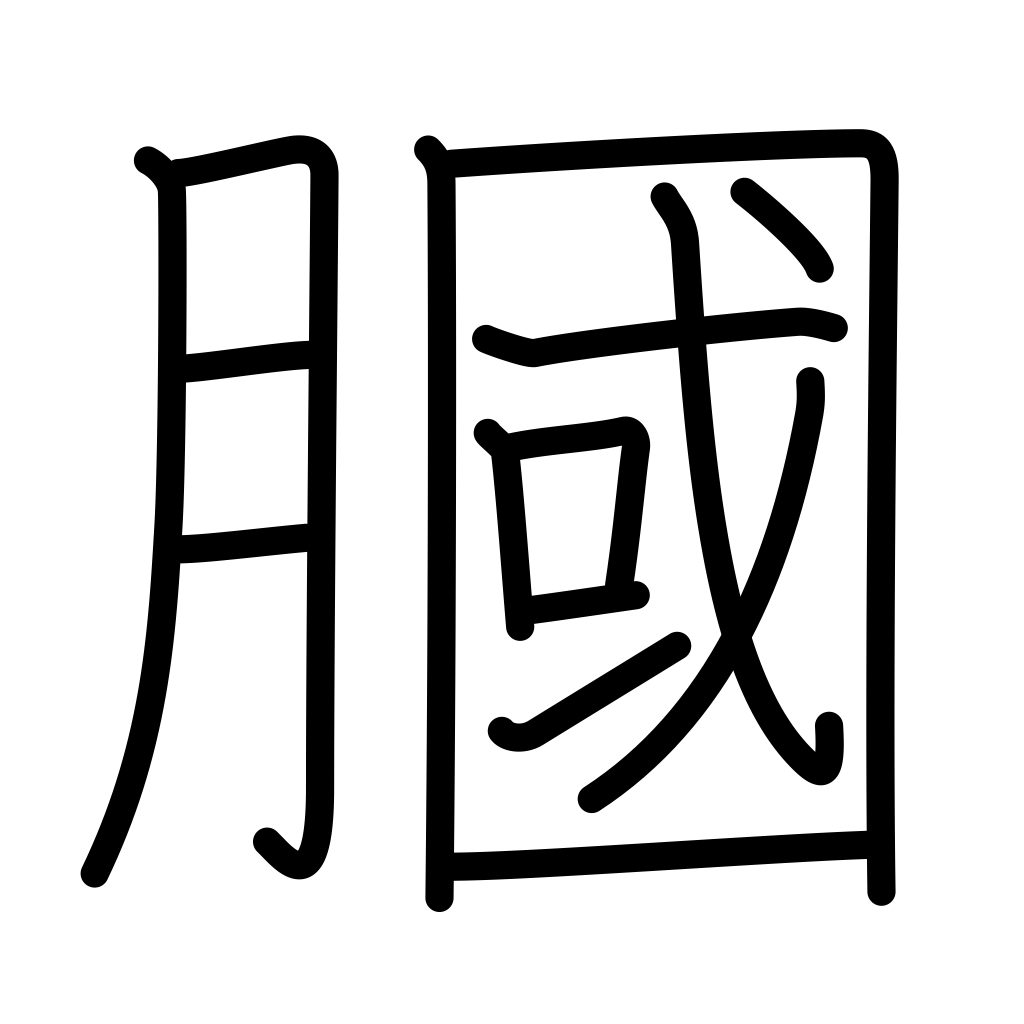
Meaning: hollow of knee